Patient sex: M
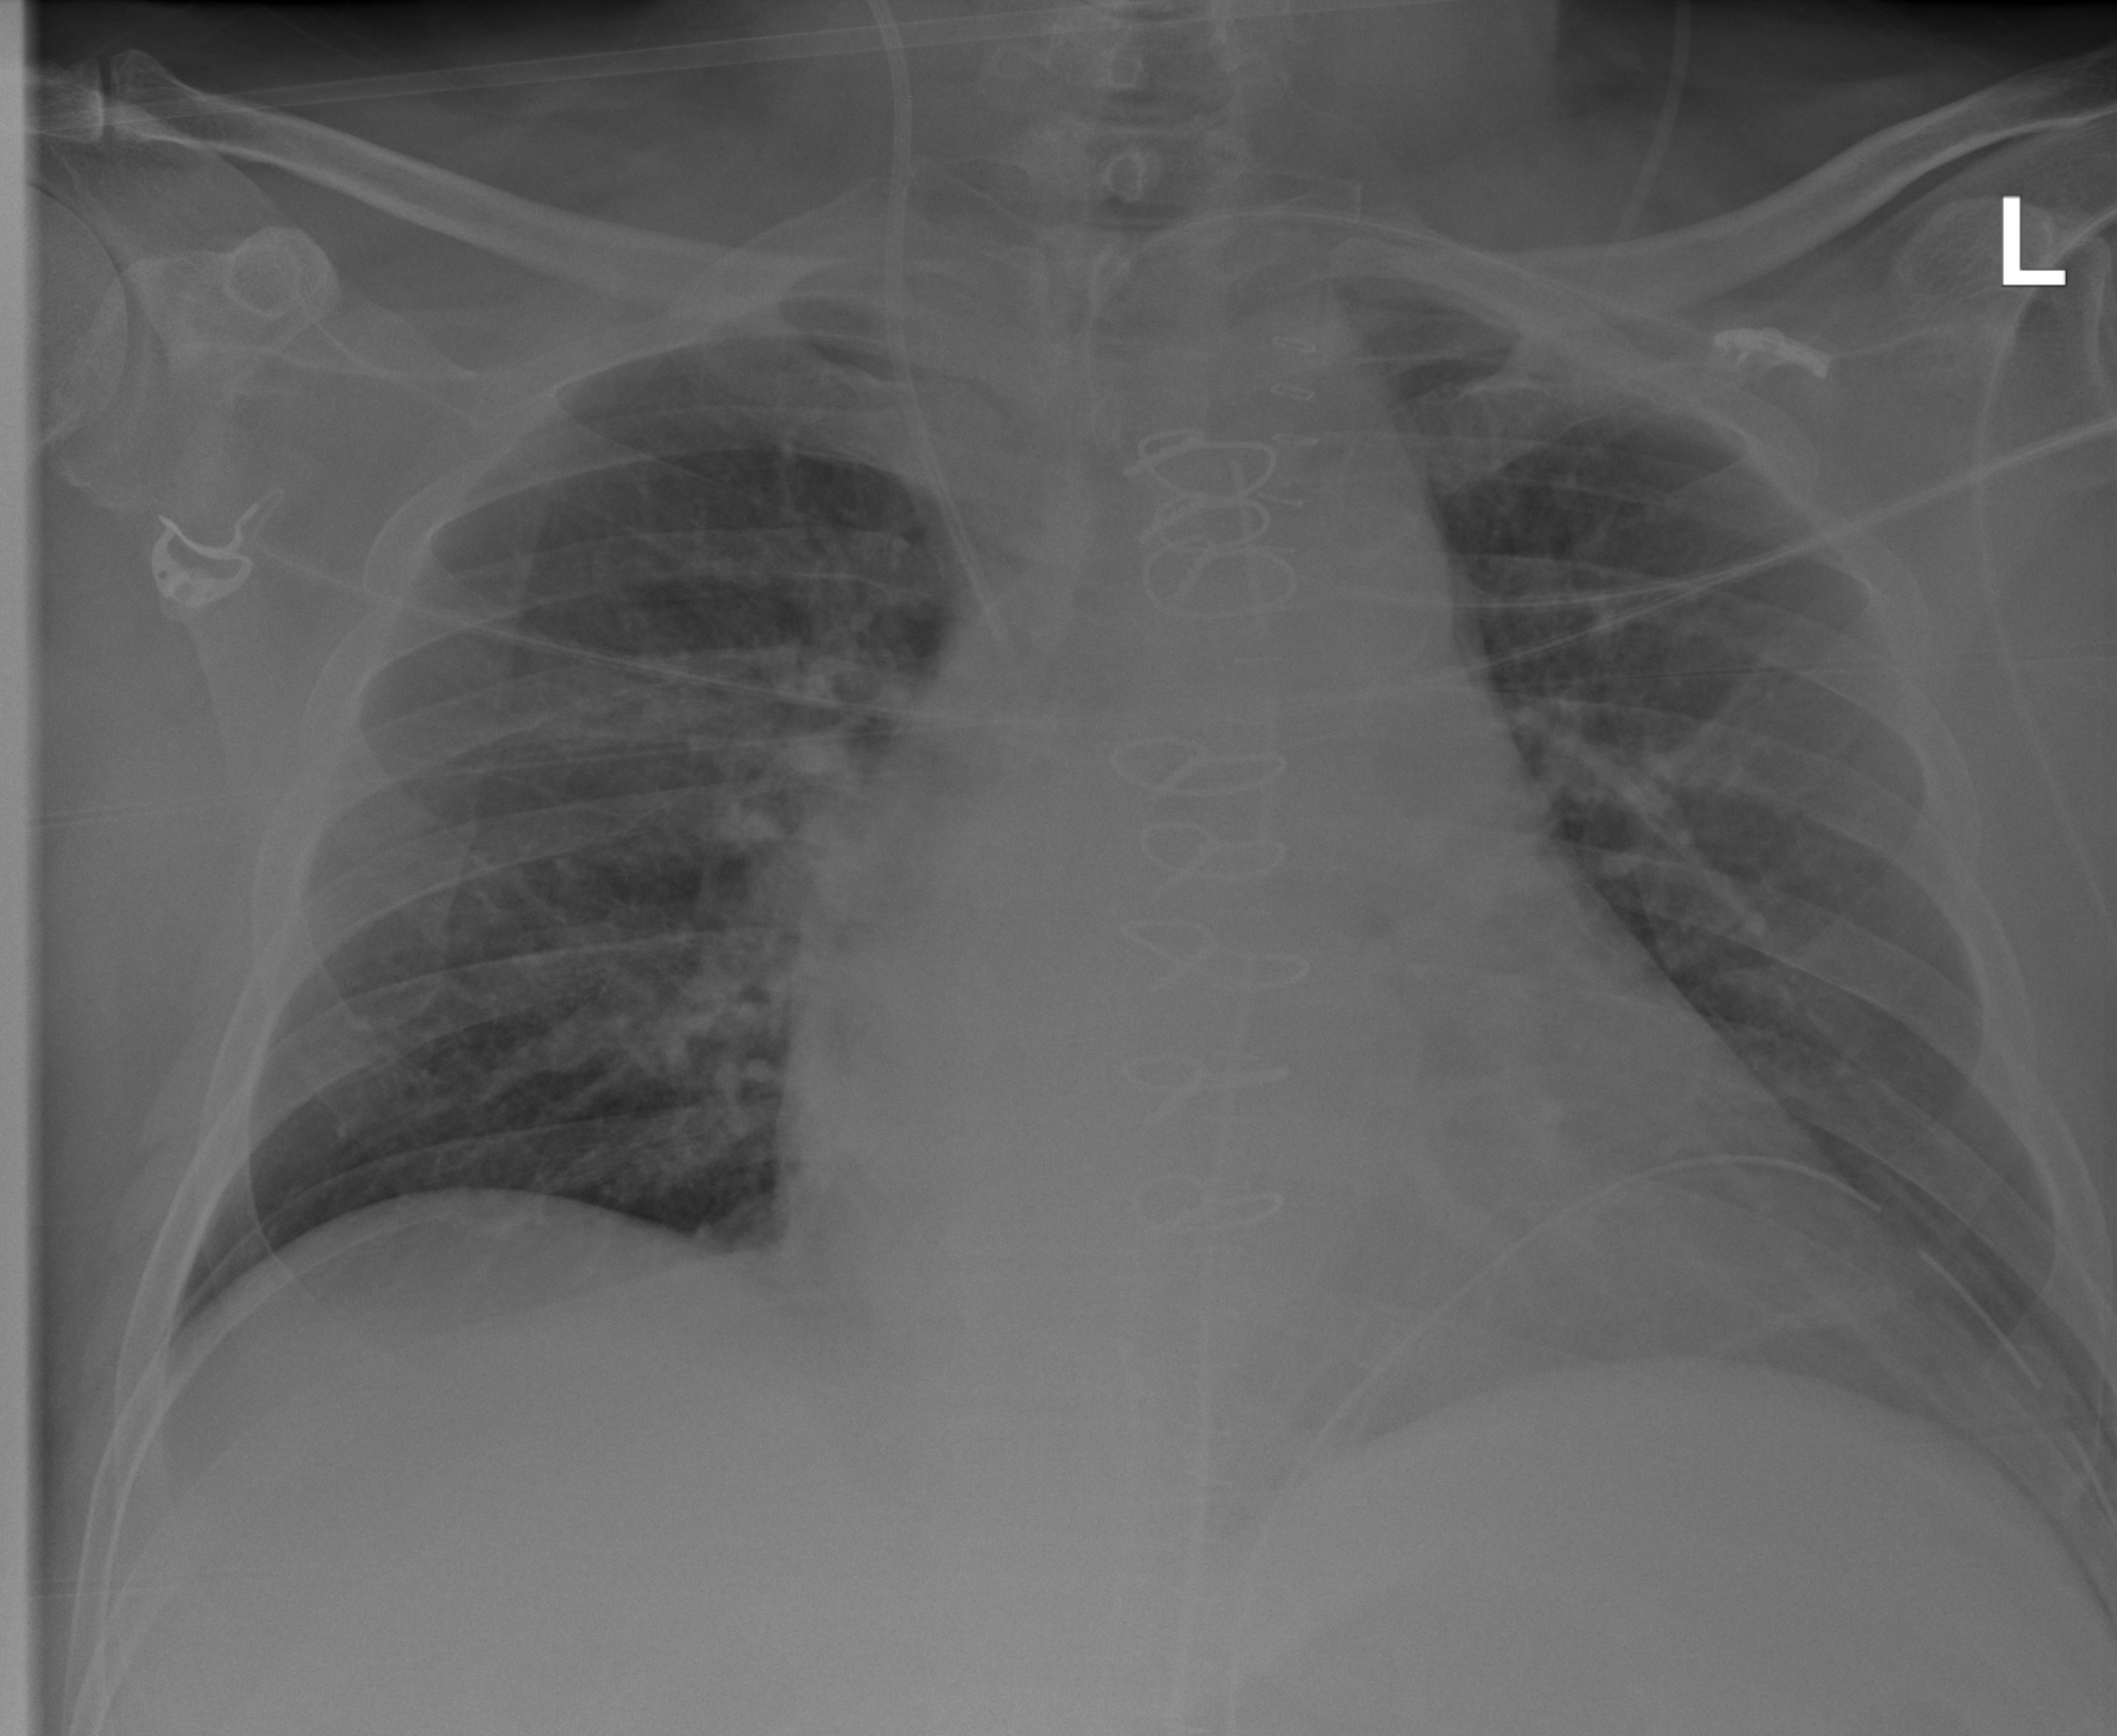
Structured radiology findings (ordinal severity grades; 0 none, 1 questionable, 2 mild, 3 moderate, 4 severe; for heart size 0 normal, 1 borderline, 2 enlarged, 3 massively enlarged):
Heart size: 2
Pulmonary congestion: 1
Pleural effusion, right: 0
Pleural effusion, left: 0
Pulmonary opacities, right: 0
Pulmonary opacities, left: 0
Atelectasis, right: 1
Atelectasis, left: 2